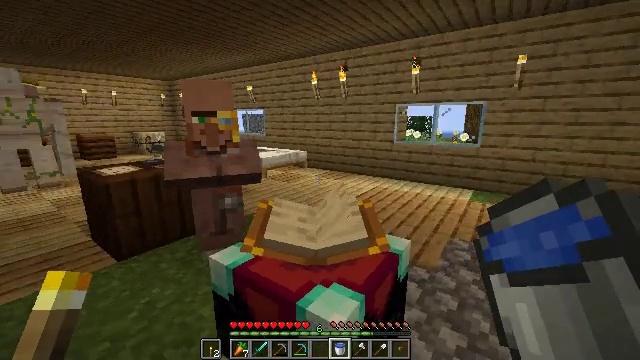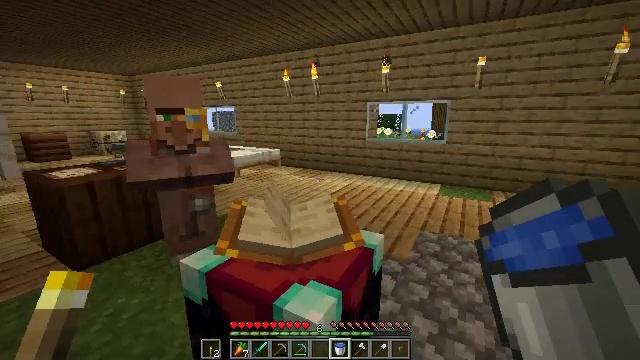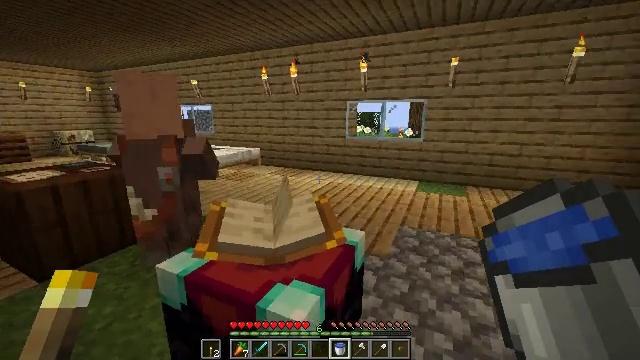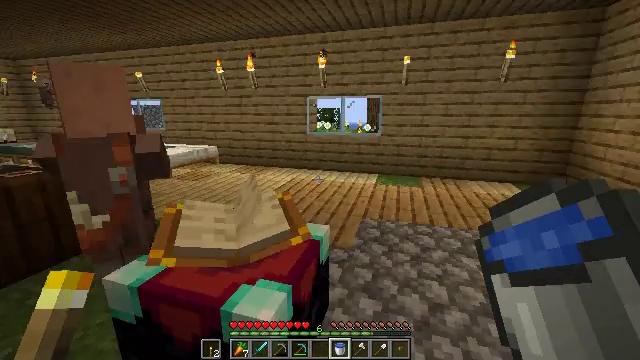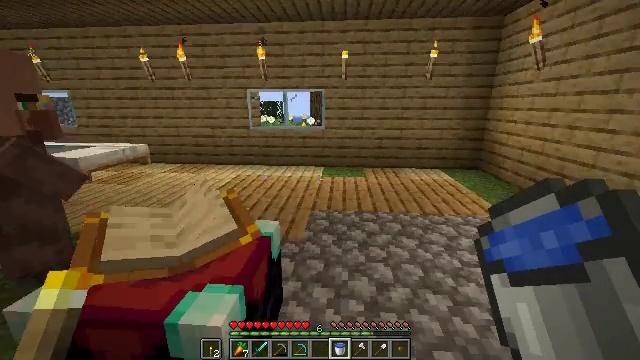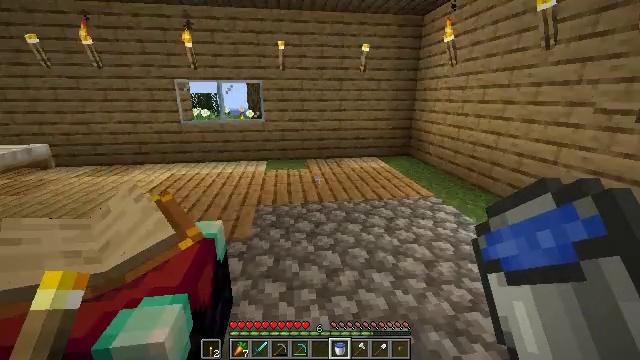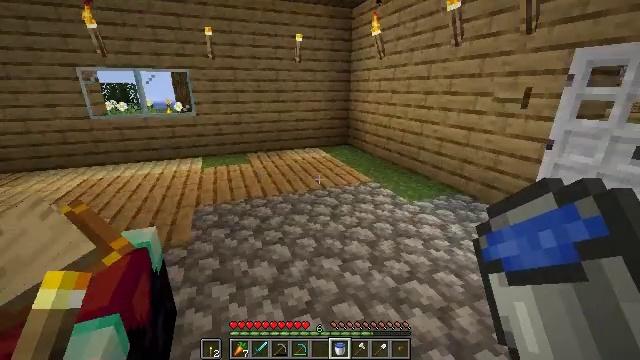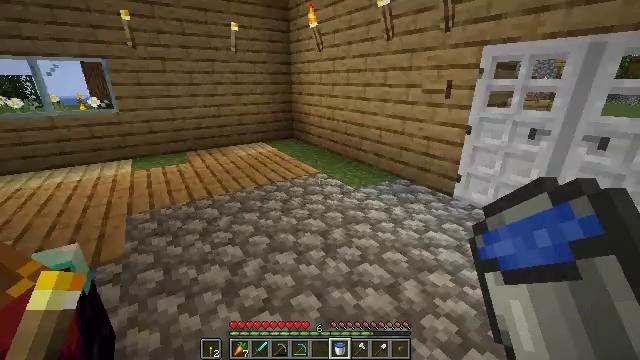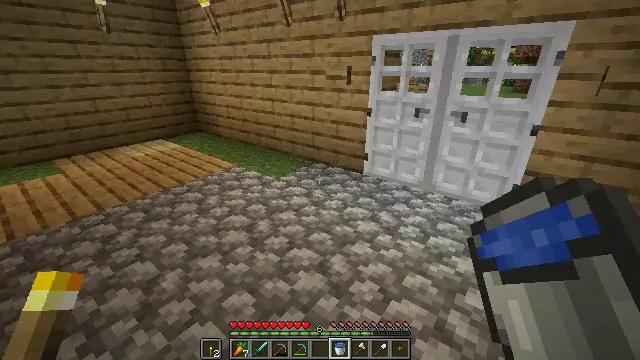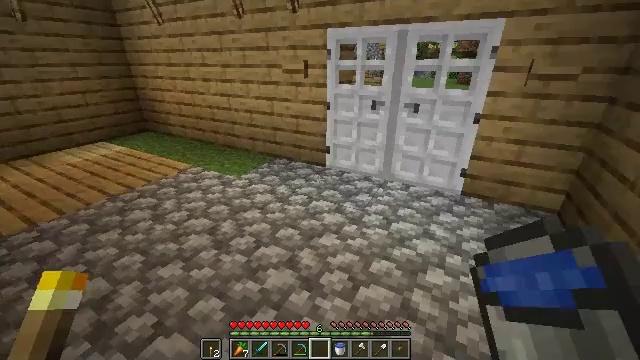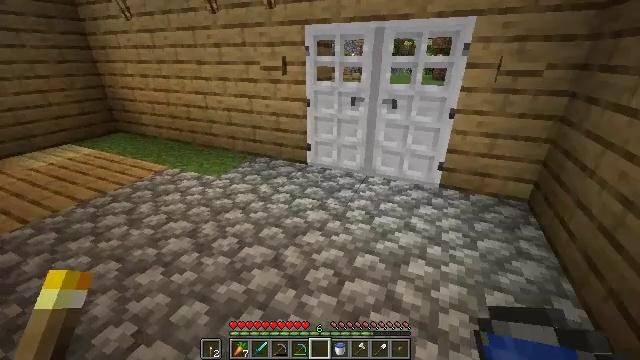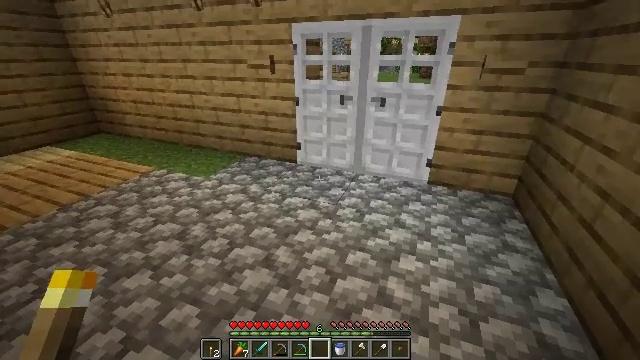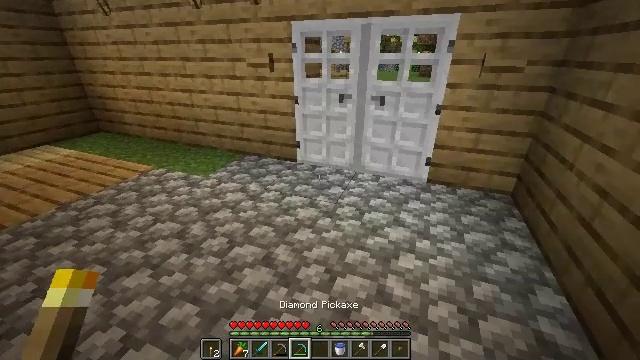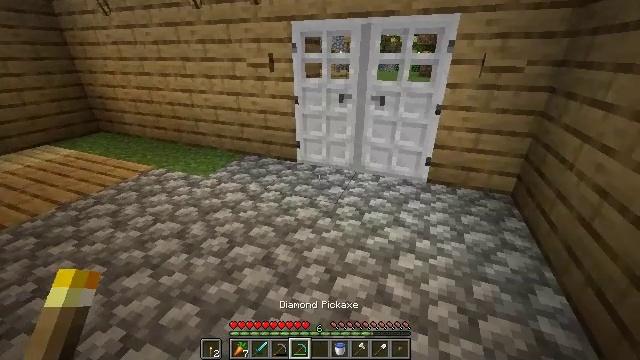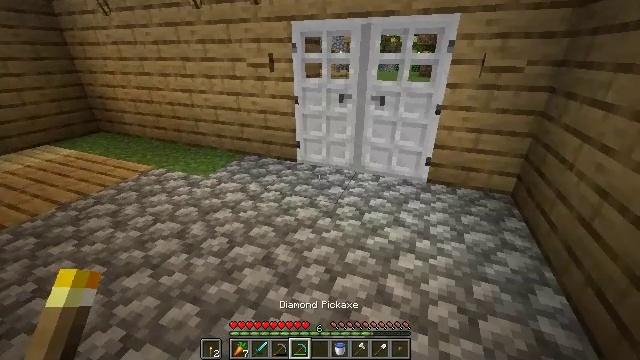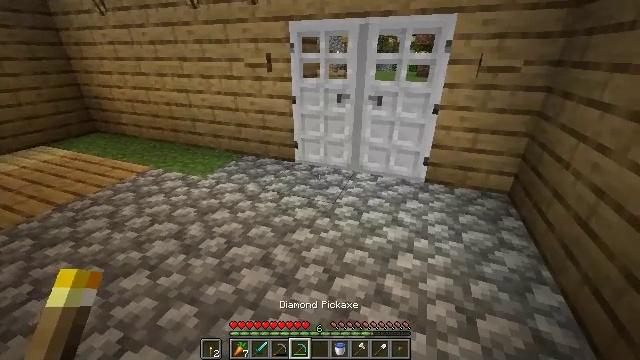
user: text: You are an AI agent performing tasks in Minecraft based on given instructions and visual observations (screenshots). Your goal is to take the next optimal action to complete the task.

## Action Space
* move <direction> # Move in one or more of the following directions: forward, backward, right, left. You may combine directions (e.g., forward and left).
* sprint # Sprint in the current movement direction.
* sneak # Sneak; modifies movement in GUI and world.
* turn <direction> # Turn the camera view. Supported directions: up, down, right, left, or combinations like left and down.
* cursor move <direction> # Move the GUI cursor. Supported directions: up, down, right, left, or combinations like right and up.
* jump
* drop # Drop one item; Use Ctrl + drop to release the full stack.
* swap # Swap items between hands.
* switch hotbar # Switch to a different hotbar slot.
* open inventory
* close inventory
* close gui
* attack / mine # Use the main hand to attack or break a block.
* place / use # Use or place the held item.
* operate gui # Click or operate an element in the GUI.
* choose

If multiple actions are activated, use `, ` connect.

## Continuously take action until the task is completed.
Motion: motion action
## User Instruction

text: Collect beetroots from the field.
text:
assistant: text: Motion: turn right
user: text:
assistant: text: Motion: turn right
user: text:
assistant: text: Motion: turn right
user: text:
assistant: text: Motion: turn right and down
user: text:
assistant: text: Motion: turn right and down
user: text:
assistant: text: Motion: turn right and down
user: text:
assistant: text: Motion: turn right and down
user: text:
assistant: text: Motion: turn right and down
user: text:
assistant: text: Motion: turn right and down
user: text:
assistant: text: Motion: turn right
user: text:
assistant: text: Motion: turn right
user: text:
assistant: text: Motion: no_op
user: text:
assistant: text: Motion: no_op
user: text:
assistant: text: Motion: no_op
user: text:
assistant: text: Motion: no_op
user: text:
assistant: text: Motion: turn right and up
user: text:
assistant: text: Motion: turn right
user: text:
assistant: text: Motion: no_op
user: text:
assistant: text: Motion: no_op
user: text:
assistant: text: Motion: no_op
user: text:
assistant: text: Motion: no_op
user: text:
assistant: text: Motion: no_op
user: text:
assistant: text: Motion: no_op
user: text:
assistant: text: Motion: no_op
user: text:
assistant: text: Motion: no_op
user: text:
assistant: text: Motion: no_op
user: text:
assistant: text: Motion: no_op
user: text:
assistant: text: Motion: no_op
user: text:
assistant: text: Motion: no_op
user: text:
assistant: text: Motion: no_op